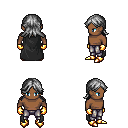
a pixel art fantasy rpg character, male body template, human, dark skin, black cape, metal pants, gray loose hair, gold gloves, gold boots, four views (front, back, left, right), 2x2 character sprite sheet, small pixel art, hard edges, no anti-aliasing